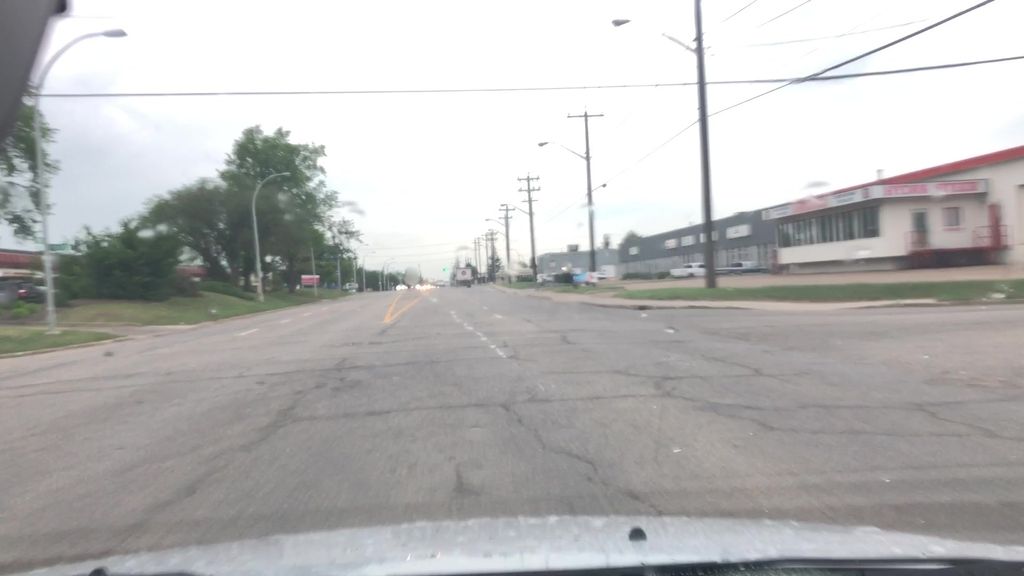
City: edmonton